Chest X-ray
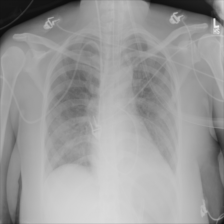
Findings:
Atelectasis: negative
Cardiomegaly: negative
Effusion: negative
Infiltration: positive
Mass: negative
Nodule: negative
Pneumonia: negative
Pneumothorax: negative
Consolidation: negative
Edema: negative
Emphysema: negative
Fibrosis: negative
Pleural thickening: negative
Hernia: negative